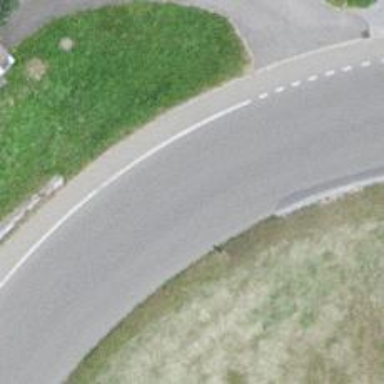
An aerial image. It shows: Tertiary road.